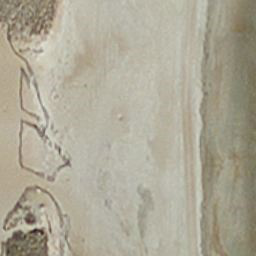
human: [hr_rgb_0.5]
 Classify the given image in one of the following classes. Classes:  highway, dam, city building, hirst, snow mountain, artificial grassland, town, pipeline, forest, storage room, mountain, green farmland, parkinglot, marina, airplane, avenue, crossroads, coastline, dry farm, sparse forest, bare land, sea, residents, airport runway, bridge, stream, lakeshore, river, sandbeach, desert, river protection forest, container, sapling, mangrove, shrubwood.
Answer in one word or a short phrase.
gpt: sandbeach